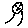
Label: bird